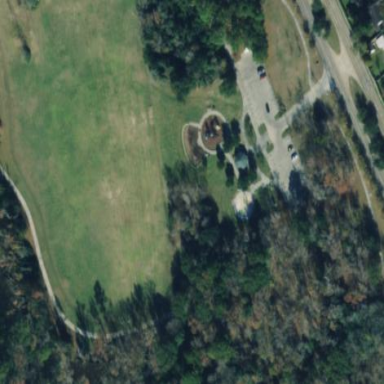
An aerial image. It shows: Park.